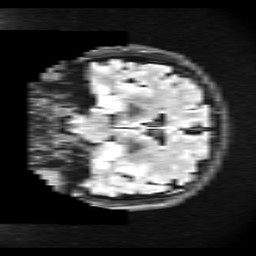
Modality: FLAIR
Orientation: coronal
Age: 30
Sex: female
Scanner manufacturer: ge
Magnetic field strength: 3 T
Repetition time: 11 s
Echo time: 0.1497 s